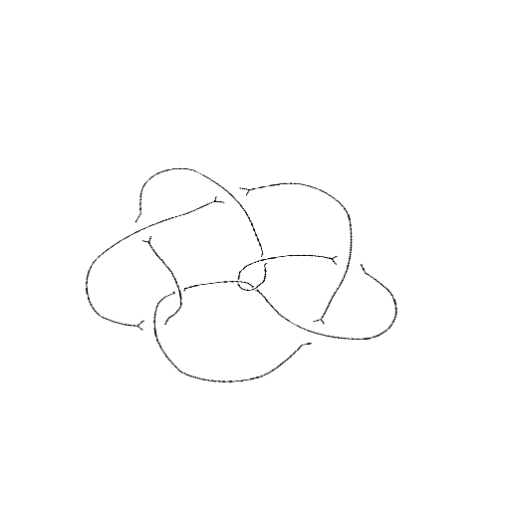
Crossing number: 9